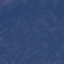
Land use / land cover class: HerbaceousVegetation